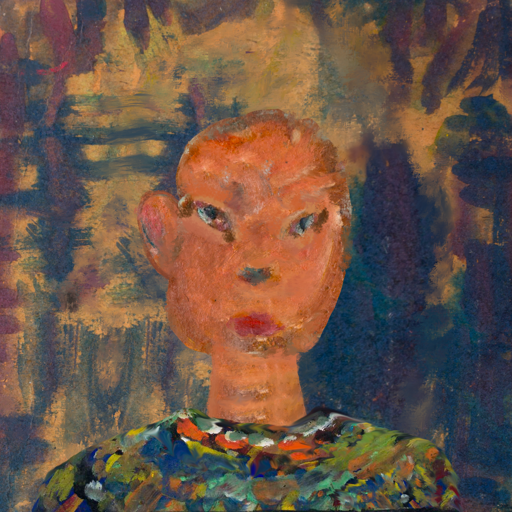
Background: InTheSun, Head And Neck Front: Boggyland, Face Front: Boggyland, Bust: An_Impression, Hair Front: Blank, Head Accessory: Blank, Second Necklace: Blank, Necklace: Blank, Baby: Blank